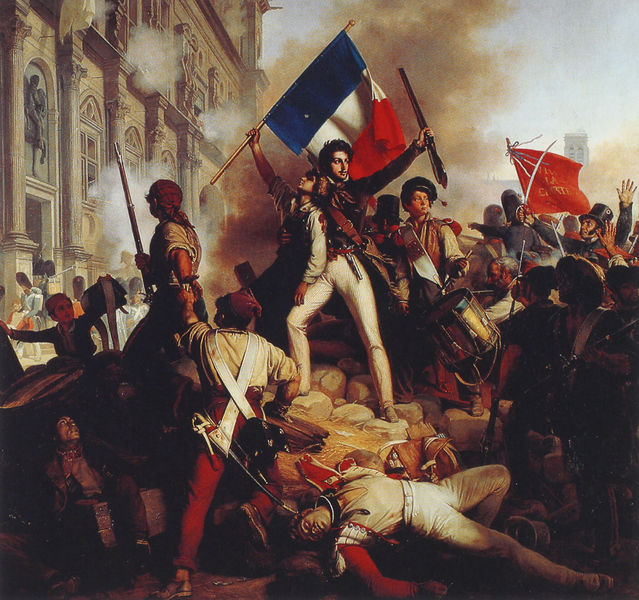
Titel: Der Kampf um das Rathaus am 28. Juli 1830
Künstler: Jean-Victor Schnetz
Institution: Paris, Musée du Petit Palais
Schlagwörter: angriff, kampf, frankreich, männer, gebäude, haus, zylinder, tod, tot, toter, rauch, liegen, fahnen, fahne, flagge, jungen, französisch, tricolore, soldaten, courbet, militär, säbel, waffen, aufstand, tote, waffe, trommel, gewehr, flaggen, gewehre, trommler, barrikade, rebellion, soldanten, fanzösische revolution, revolition